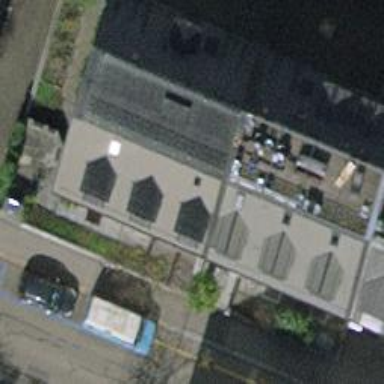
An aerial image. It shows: Building consisting of apartments with double saltbox roof shape.